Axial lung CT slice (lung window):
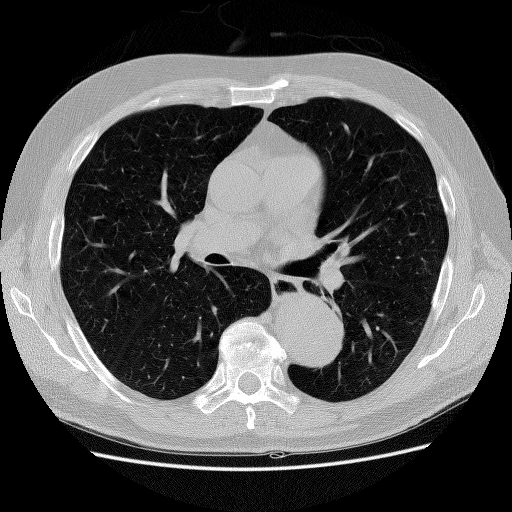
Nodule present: no